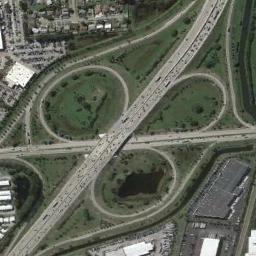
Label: overpass